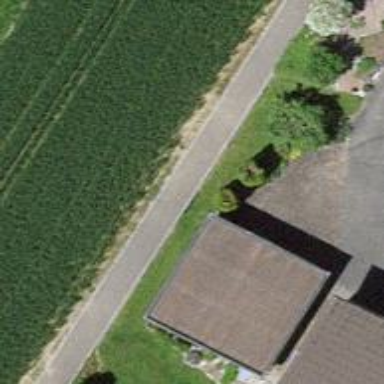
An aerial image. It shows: Garage.